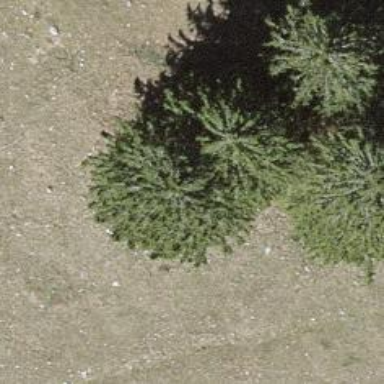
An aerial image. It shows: Needle-leaved tree in nature.